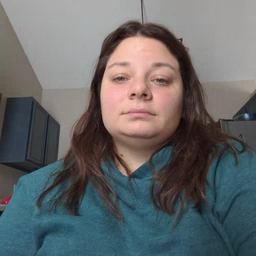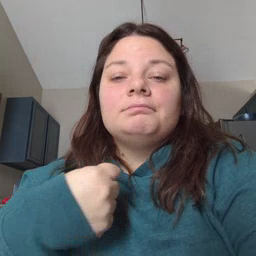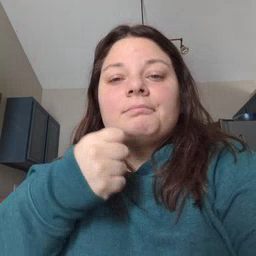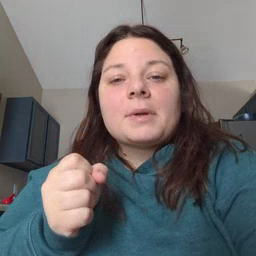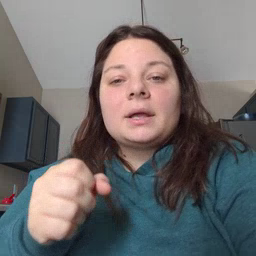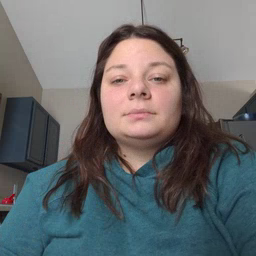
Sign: make